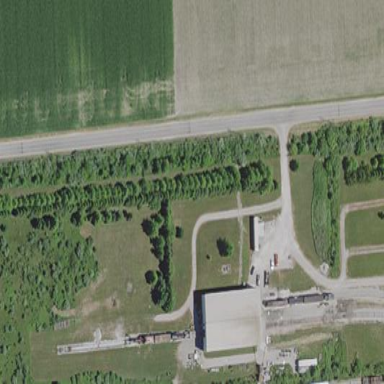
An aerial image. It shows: Railway museum.